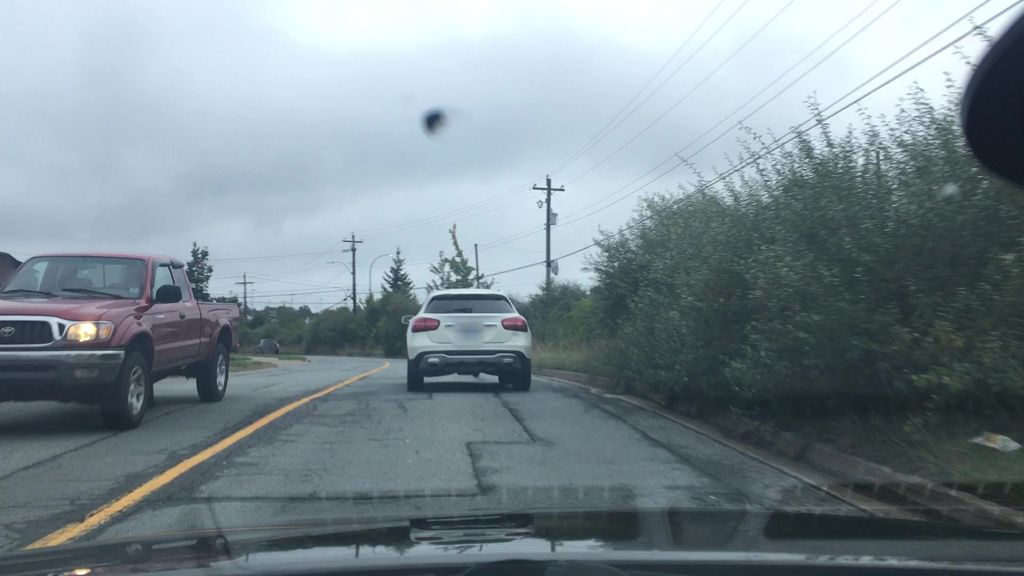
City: halifax